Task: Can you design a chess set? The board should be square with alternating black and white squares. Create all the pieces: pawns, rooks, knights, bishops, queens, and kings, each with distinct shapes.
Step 5510:
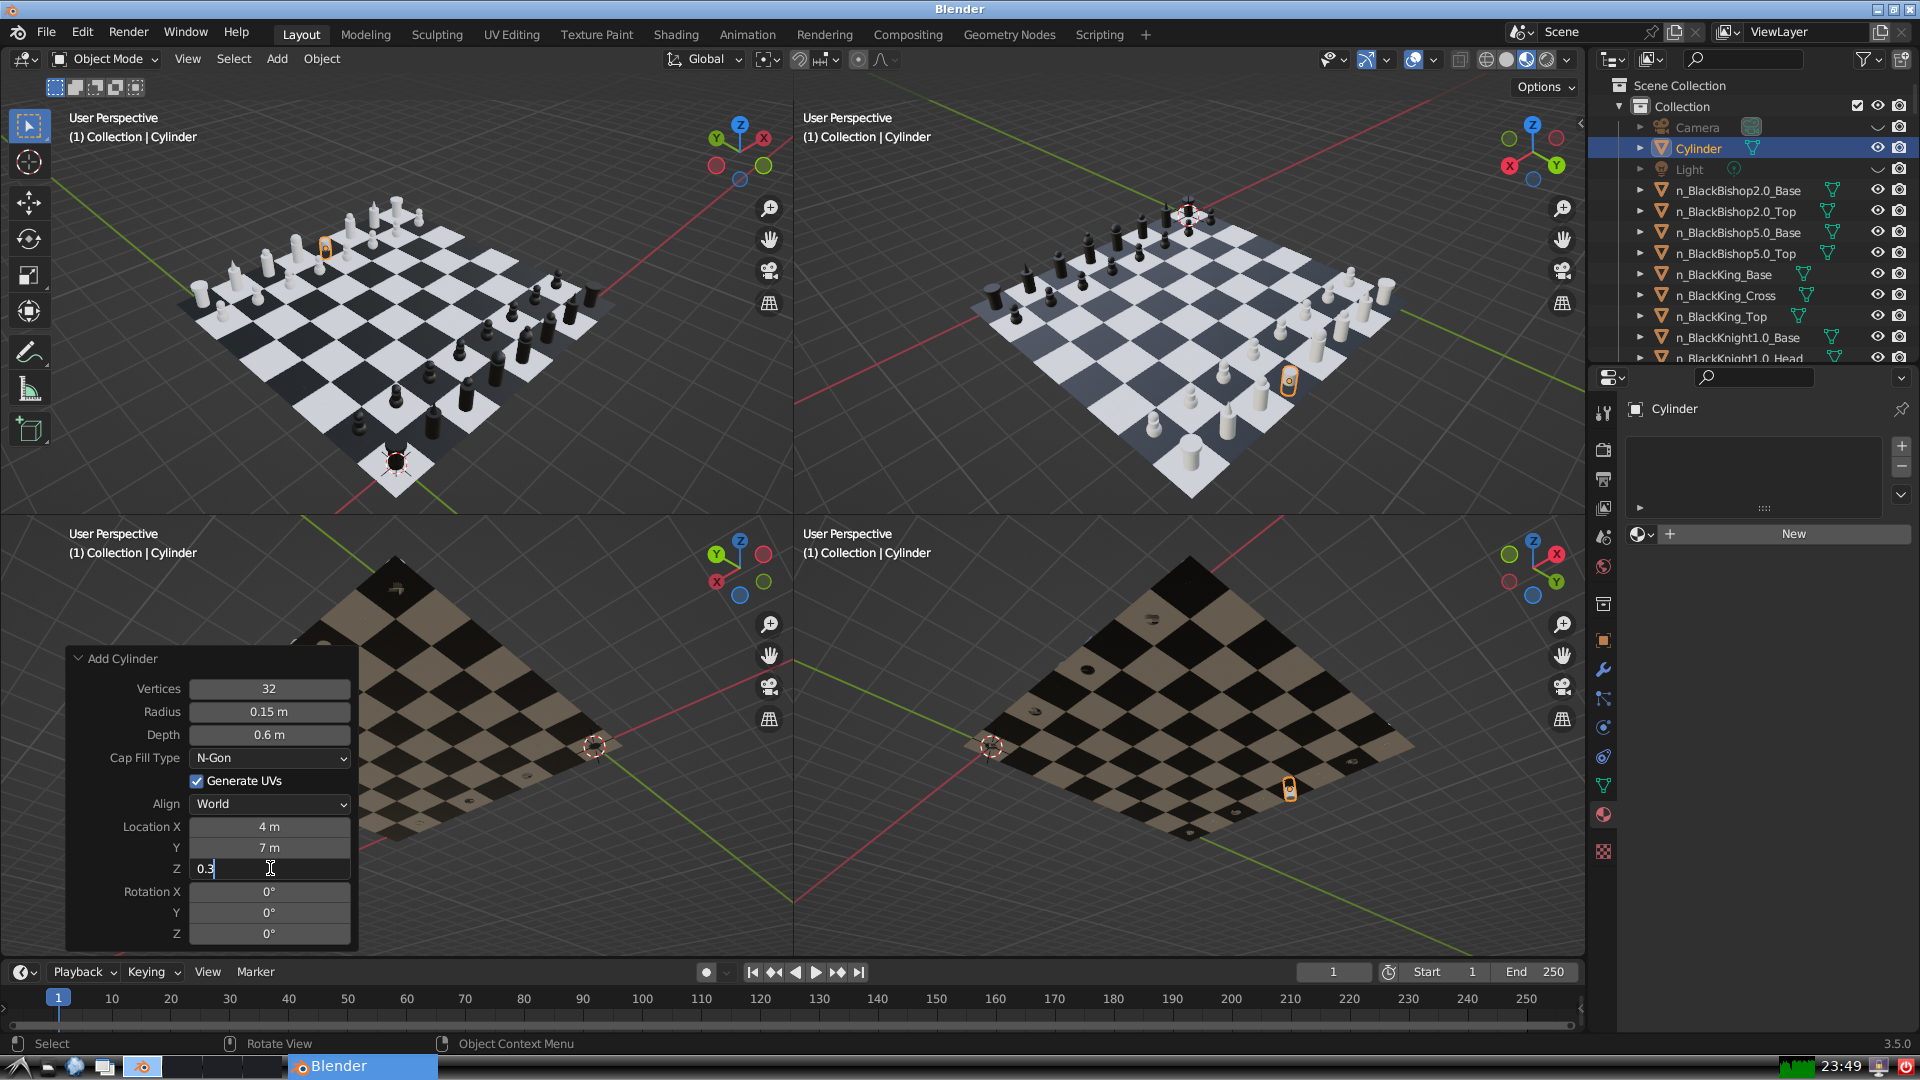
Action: {"key_press": ['Return']}